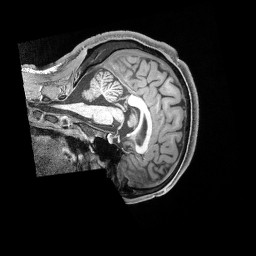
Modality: T1w
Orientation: sagittal
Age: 26
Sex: male
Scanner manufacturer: siemens
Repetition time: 2.4 s
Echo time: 0.00231 s